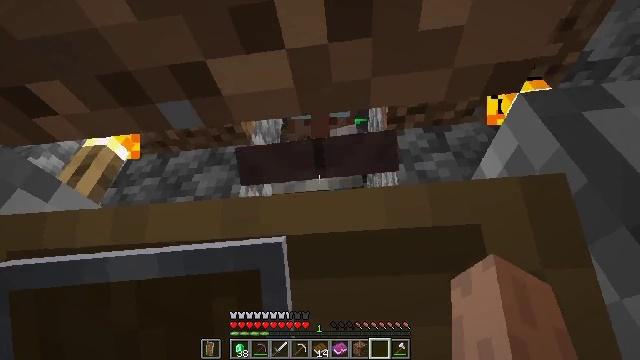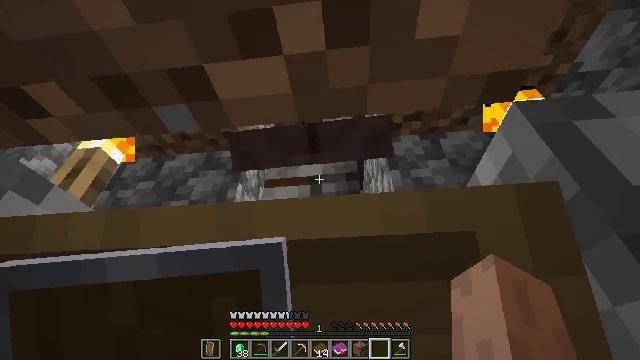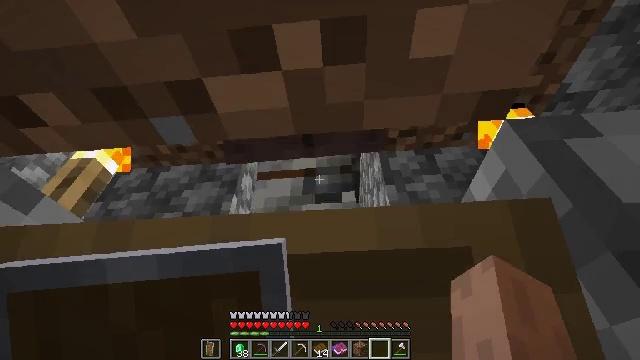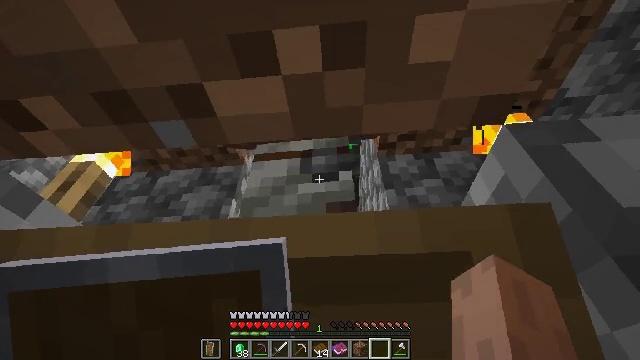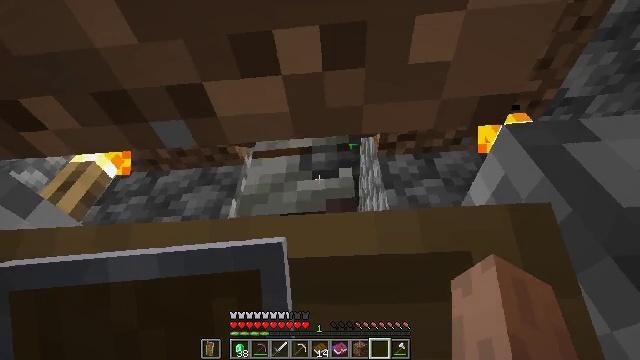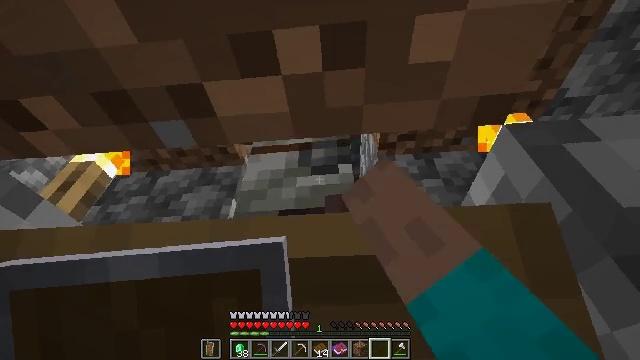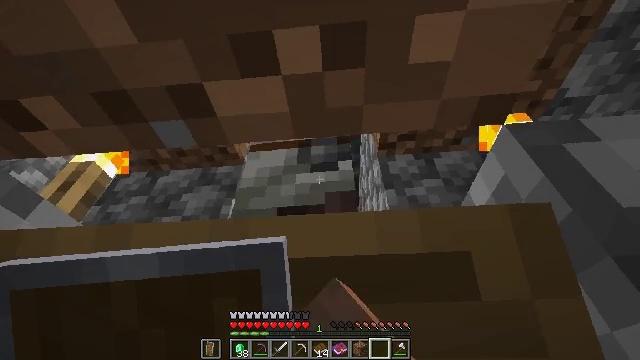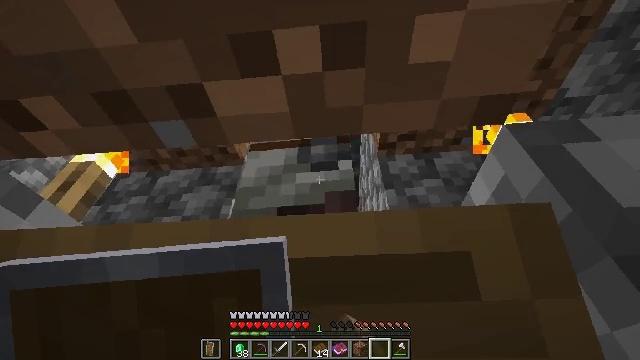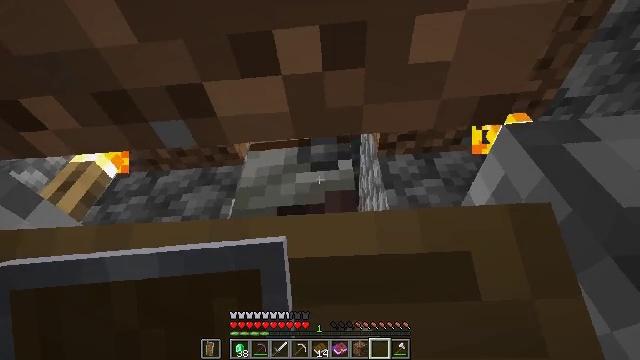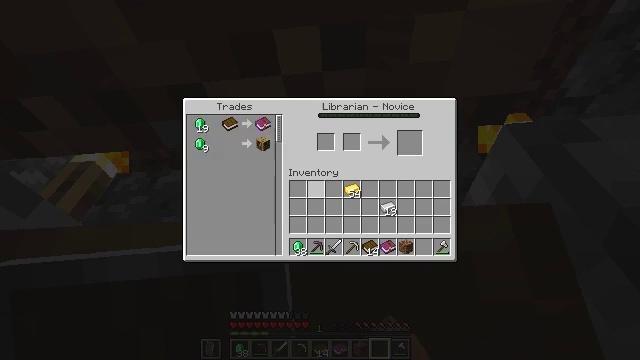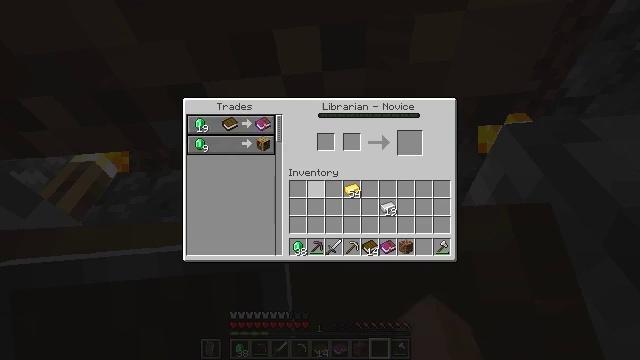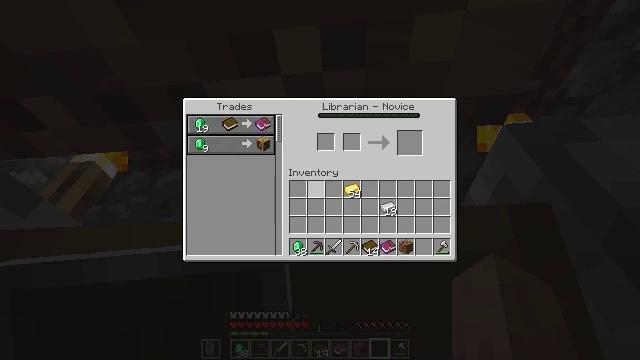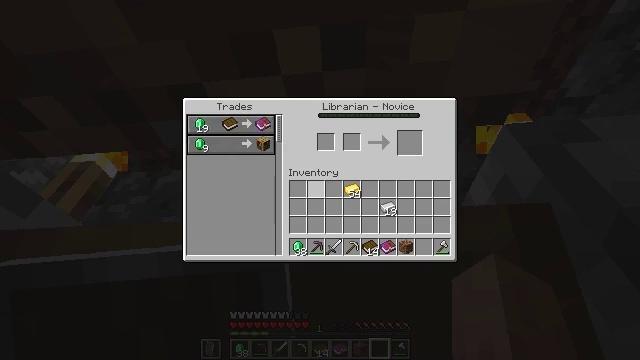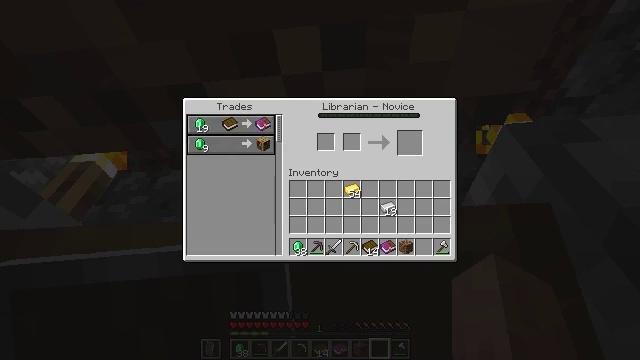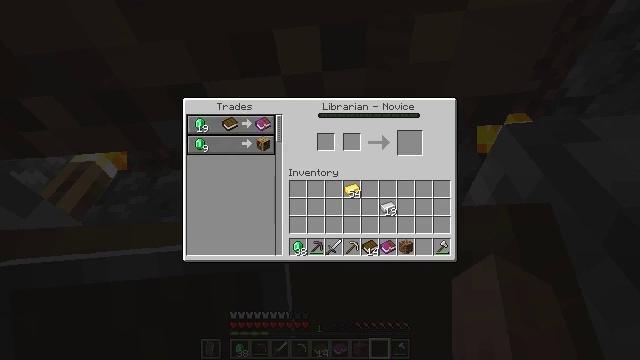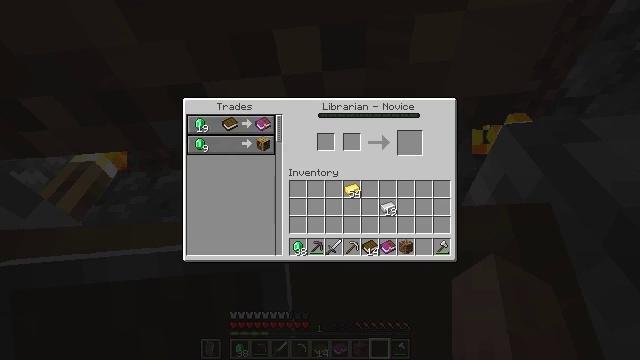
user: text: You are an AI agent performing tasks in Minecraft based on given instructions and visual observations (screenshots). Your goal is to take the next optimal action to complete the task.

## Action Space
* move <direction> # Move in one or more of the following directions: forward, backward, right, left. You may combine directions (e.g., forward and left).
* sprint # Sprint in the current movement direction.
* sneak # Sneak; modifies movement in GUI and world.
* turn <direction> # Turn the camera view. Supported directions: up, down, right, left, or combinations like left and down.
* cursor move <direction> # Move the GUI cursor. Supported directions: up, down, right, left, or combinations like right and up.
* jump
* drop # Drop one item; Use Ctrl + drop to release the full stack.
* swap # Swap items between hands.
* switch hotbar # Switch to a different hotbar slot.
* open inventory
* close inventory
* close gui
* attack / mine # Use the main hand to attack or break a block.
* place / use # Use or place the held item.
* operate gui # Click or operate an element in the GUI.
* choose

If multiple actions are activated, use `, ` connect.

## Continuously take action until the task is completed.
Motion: motion action
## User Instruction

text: Mine the lectern.
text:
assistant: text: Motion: turn right and up
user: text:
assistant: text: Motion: turn right and up
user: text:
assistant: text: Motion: no_op
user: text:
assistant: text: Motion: use / place
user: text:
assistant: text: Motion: use / place
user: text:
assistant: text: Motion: use / place
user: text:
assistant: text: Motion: use / place
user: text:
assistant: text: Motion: no_op
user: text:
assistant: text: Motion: no_op
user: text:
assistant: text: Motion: no_op
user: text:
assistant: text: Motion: no_op
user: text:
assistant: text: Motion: no_op
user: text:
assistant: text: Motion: no_op
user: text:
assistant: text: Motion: turn up
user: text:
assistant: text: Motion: turn left and up
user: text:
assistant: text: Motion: turn left and up
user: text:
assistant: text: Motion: turn up
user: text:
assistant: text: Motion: no_op
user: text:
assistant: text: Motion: no_op
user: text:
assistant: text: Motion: no_op
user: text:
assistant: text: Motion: no_op
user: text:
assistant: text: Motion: no_op
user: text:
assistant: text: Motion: no_op
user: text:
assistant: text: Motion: no_op
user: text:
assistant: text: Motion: no_op
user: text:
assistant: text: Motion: no_op
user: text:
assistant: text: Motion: no_op
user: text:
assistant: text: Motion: no_op
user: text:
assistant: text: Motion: no_op
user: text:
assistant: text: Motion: no_op